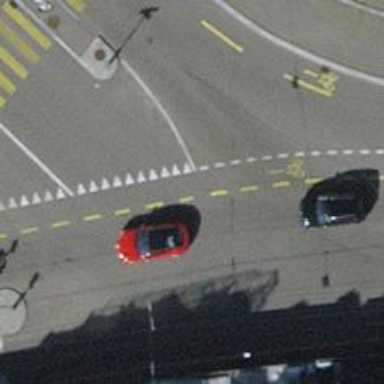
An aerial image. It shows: Secondary road with asphalt surface and separate sidewalk.